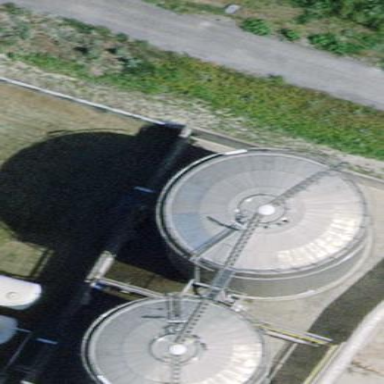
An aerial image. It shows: Storage tank building.